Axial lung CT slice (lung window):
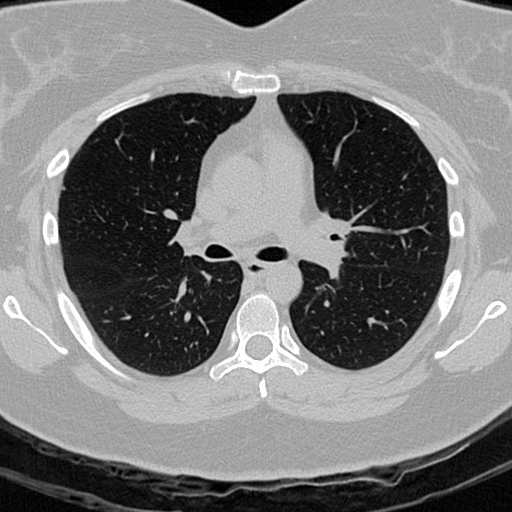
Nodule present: no